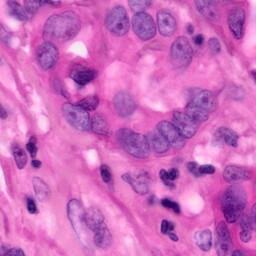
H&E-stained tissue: Pancreatic